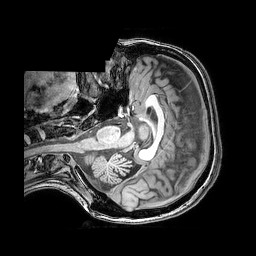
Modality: T1w
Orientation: axial
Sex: female
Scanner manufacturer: philips
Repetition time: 0.008095 s
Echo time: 0.0037 s